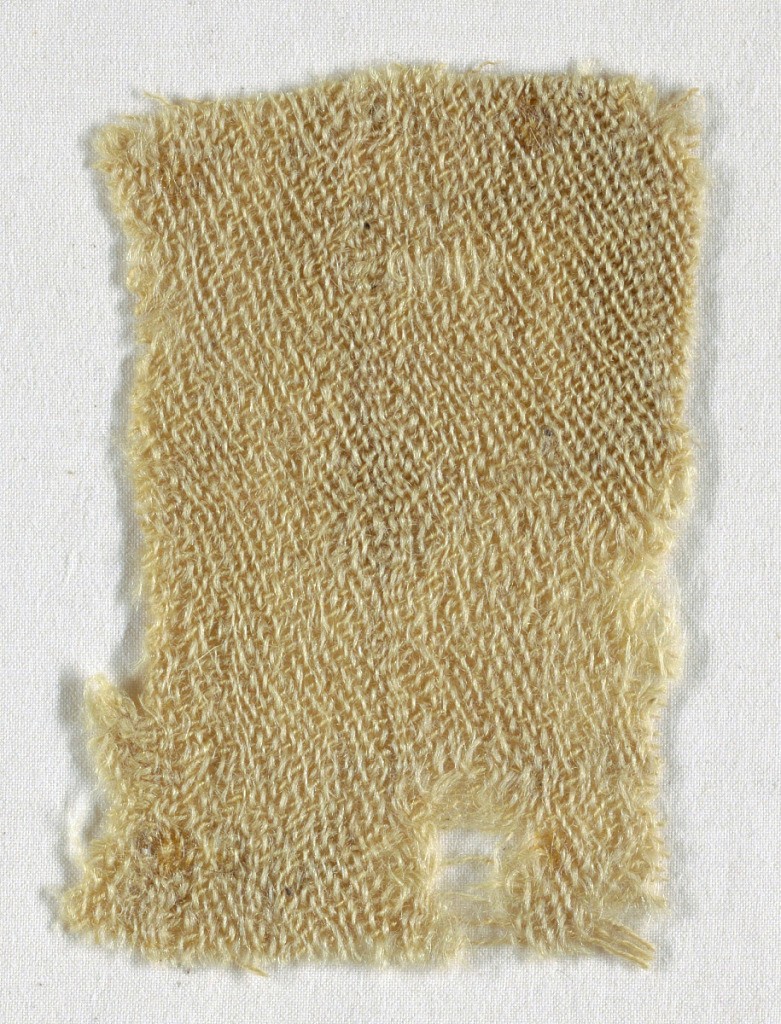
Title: Fragment
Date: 3rd–4th century
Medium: wool Technique: weft 2-1 twill
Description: Somewhat loose, irregular weft in undyed wool (tightly S-spun warps; untwisted wefts).